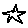
Label: star